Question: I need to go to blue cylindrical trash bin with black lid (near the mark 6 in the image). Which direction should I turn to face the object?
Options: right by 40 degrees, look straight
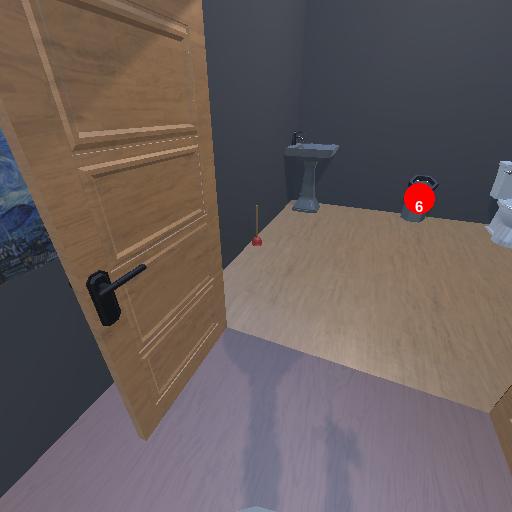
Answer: right by 40 degrees